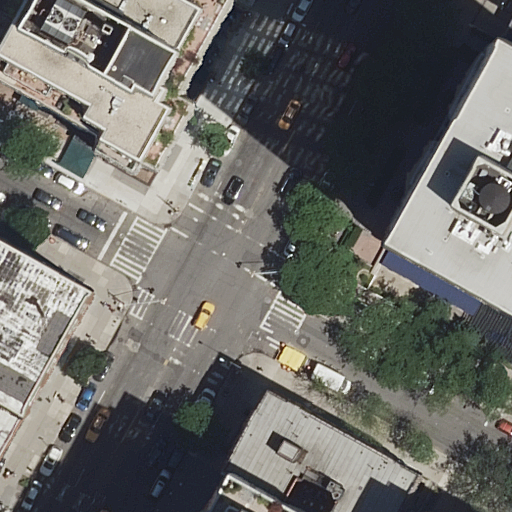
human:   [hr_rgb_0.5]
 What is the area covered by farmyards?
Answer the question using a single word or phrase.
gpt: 0m2

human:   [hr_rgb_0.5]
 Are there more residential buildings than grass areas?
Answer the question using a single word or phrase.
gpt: yes

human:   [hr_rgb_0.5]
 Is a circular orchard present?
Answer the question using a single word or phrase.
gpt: no

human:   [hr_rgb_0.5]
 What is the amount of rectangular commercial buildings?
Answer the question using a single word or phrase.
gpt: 0

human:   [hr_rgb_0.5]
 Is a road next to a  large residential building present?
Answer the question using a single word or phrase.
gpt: yes

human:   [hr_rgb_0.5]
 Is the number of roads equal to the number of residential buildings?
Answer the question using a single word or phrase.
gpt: no

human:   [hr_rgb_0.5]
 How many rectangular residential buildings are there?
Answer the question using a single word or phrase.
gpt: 4

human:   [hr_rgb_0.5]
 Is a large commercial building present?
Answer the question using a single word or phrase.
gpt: no

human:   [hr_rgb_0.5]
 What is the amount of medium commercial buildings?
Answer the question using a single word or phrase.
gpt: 0

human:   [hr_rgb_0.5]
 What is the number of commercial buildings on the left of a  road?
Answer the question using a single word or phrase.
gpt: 0

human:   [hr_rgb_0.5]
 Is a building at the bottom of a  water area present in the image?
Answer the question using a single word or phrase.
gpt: no

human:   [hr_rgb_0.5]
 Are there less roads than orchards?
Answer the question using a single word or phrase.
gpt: no

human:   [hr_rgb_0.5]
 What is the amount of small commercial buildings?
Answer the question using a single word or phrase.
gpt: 0

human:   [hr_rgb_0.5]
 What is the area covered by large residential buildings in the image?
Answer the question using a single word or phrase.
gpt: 4410m2

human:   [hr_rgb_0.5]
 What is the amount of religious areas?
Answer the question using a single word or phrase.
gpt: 0

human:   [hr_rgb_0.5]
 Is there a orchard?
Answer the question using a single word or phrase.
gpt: no

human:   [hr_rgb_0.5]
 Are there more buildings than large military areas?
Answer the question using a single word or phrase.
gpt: yes

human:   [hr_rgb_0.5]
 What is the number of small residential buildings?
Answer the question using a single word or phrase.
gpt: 2

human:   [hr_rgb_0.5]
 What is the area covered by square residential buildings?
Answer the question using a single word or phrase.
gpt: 0m2

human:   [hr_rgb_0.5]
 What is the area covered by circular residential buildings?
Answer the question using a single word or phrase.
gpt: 0m2

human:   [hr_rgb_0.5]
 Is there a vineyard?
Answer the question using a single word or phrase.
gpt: no

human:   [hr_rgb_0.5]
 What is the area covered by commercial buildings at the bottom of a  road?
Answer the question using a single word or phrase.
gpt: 0m2

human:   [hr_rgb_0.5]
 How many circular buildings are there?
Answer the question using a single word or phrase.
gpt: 0

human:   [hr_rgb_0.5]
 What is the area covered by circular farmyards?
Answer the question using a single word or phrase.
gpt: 0m2

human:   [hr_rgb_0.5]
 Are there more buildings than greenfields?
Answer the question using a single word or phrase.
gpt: yes

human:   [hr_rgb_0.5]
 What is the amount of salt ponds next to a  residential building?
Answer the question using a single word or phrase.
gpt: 0

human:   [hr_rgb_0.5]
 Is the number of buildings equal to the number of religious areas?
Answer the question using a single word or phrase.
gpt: no

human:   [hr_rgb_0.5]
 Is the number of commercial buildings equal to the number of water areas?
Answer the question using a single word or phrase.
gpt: yes

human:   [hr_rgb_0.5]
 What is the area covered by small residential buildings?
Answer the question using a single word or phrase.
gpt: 66m2

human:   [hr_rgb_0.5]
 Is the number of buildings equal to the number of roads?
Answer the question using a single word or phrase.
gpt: no

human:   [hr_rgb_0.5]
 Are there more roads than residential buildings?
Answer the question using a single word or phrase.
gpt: no

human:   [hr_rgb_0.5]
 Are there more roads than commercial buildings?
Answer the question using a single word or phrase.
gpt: yes

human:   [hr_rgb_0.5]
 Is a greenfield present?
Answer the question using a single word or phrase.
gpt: no

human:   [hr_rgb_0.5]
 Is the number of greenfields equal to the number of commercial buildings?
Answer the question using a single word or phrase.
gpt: yes

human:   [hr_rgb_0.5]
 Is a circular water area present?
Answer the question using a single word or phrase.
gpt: no

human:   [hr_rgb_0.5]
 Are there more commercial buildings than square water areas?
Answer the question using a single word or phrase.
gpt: no